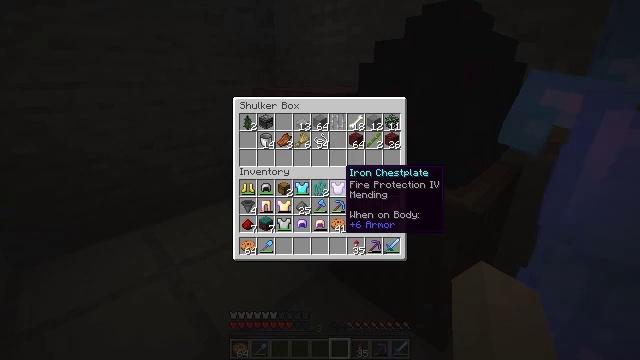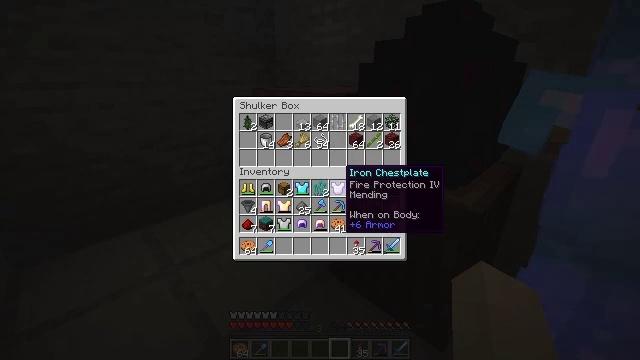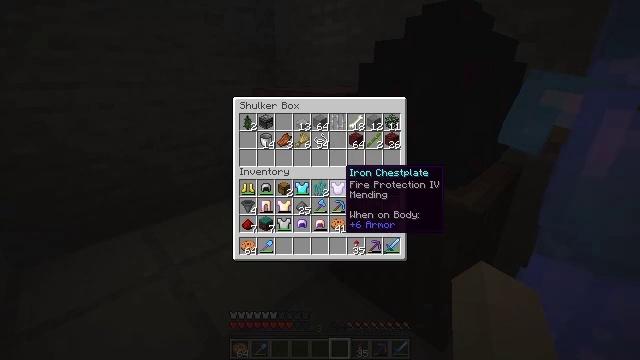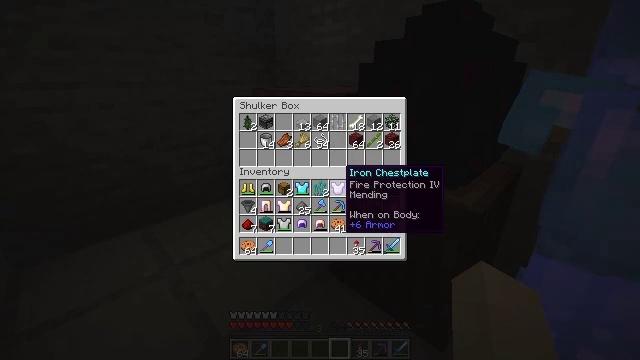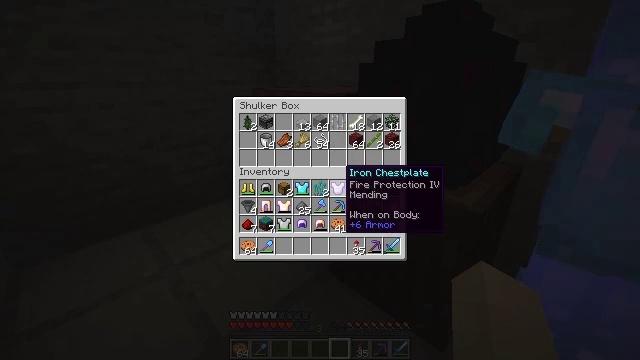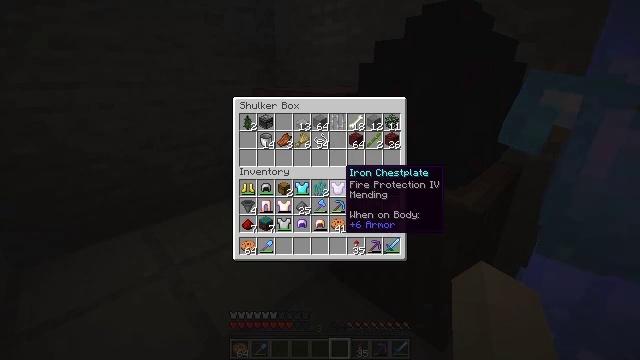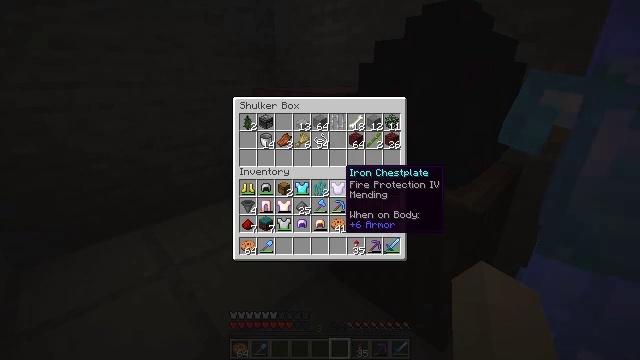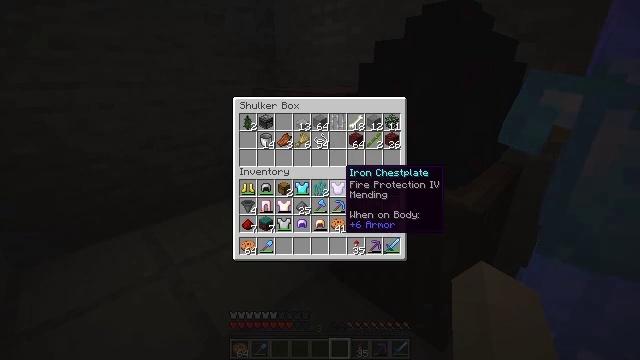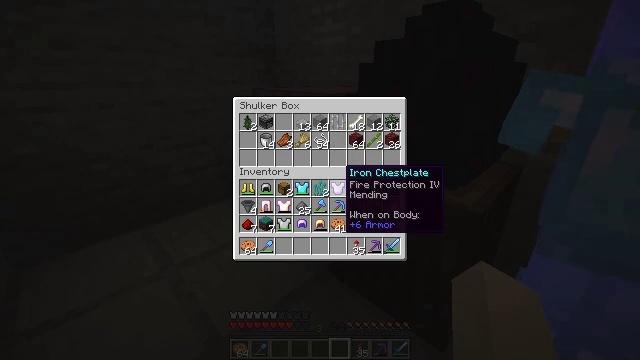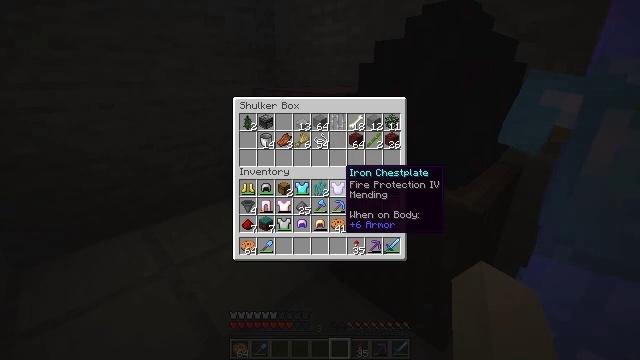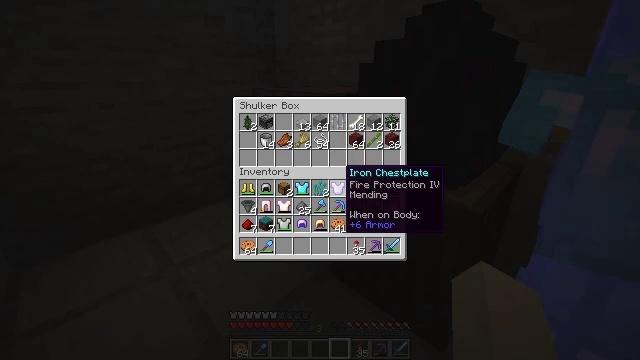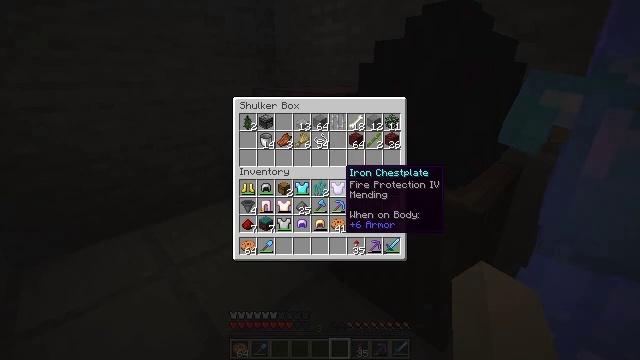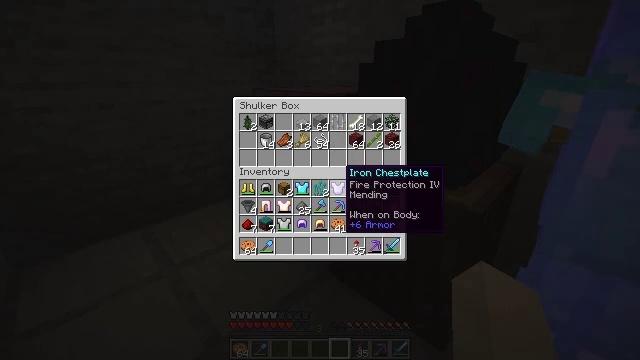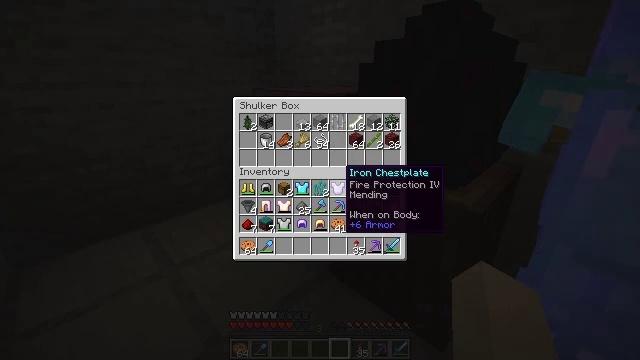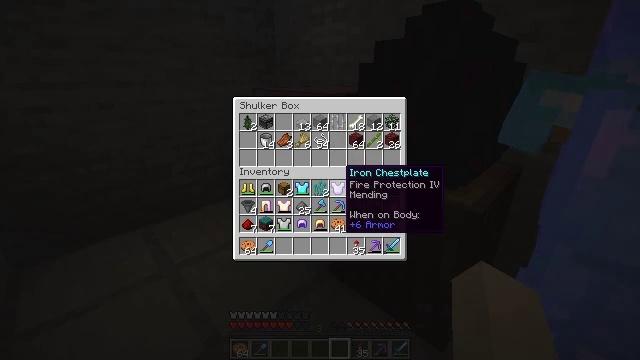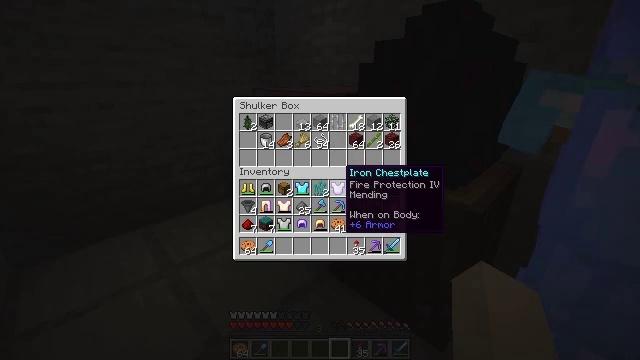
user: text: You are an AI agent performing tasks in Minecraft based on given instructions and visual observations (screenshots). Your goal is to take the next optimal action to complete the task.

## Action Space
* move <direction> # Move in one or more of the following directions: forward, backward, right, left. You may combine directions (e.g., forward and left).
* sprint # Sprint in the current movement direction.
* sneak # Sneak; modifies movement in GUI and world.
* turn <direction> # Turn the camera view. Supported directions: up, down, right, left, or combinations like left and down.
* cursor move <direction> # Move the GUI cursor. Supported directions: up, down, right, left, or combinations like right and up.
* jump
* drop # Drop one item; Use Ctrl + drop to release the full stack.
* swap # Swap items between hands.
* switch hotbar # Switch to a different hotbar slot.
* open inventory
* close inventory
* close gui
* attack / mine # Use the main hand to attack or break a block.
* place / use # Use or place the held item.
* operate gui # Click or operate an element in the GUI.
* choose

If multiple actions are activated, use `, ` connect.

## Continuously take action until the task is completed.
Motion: motion action
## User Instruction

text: Make a golden carrot with a carrot and gold nuggets.
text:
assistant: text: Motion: no_op
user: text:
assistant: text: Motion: no_op
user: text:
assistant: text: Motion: no_op
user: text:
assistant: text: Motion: no_op
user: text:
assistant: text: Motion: no_op
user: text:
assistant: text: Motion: no_op
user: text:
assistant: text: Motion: no_op
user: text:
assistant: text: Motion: no_op
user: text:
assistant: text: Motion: no_op
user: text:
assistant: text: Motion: no_op
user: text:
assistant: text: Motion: no_op
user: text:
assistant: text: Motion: no_op
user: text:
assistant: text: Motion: no_op
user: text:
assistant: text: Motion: no_op
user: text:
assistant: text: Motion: no_op
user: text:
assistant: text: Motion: no_op
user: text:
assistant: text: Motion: no_op
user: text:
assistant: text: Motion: no_op
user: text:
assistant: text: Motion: no_op
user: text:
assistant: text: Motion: no_op
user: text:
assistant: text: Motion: no_op
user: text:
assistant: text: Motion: no_op
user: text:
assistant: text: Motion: no_op
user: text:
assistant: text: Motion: no_op
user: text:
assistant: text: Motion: no_op
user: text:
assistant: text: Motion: no_op
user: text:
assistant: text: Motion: no_op
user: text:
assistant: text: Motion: no_op
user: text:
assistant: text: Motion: no_op
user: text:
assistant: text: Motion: no_op